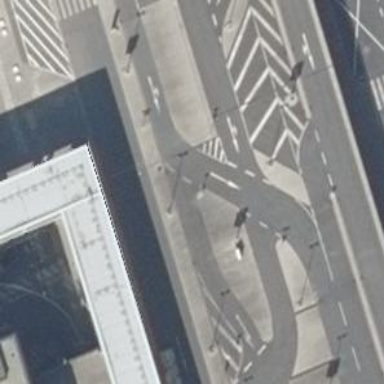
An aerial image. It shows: Asphalt service road on bridge designated for parking aisle.